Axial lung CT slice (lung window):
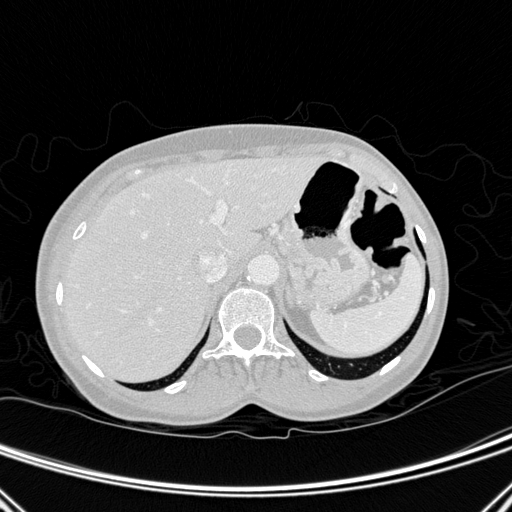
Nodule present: no